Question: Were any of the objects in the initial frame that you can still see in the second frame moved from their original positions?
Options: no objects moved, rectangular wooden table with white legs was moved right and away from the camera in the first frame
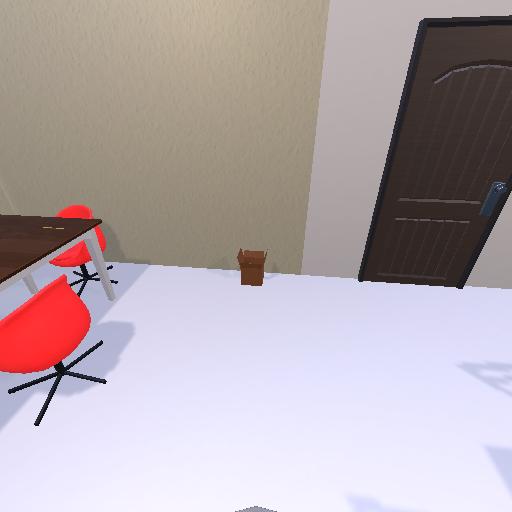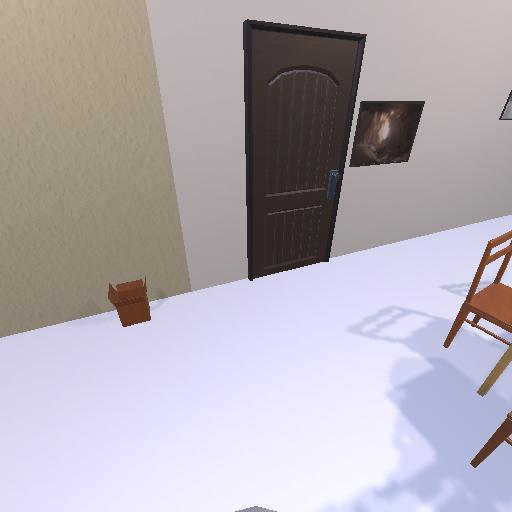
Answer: no objects moved